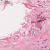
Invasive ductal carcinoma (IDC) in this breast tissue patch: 0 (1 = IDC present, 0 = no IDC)